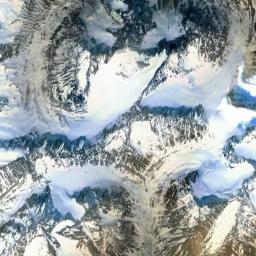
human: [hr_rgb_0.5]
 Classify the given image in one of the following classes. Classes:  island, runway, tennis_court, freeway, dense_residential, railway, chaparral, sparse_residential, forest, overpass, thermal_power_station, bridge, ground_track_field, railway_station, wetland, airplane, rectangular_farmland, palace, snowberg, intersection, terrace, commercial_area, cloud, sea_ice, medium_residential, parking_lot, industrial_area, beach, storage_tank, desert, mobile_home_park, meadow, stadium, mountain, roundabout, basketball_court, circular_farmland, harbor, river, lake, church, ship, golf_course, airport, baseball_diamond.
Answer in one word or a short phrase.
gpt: snowberg